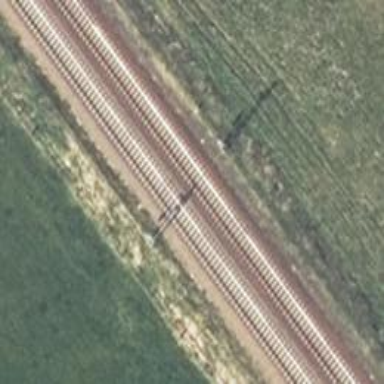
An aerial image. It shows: Milestone along the railway with catenary mast.